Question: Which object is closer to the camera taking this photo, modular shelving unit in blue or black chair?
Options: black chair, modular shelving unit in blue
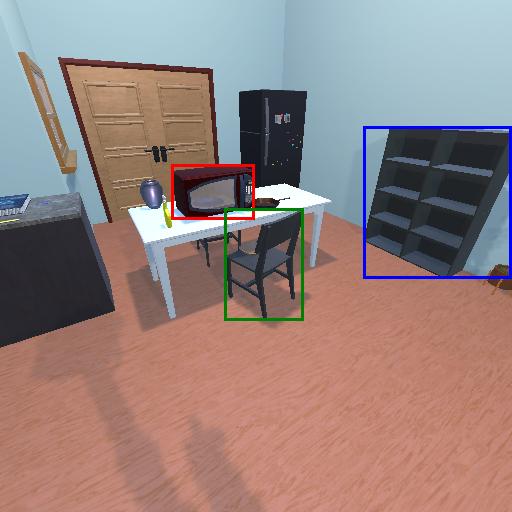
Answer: black chair